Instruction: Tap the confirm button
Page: seats
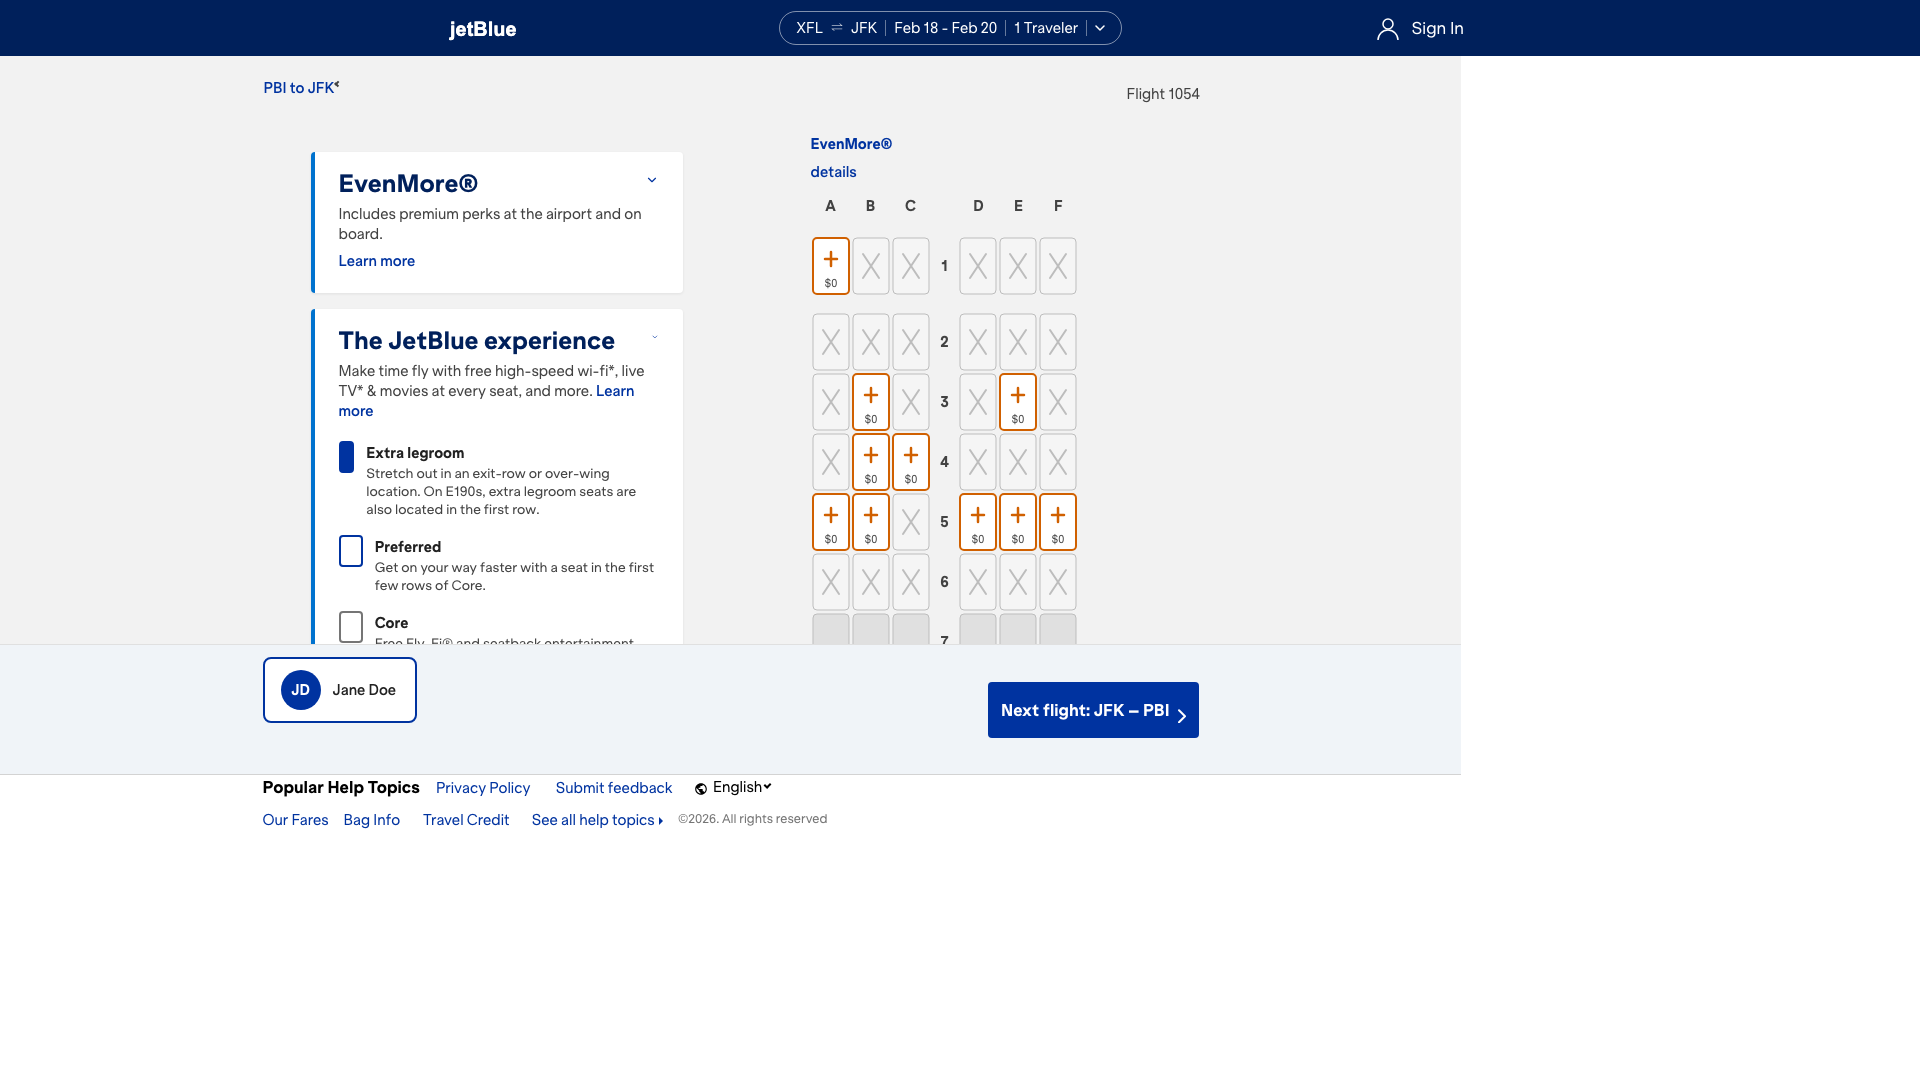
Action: click